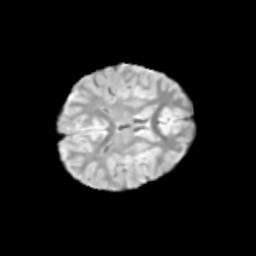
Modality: T2w
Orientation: axial
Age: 9
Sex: male
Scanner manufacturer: siemens
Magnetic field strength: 3 T
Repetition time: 3.8 s
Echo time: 0.07 s